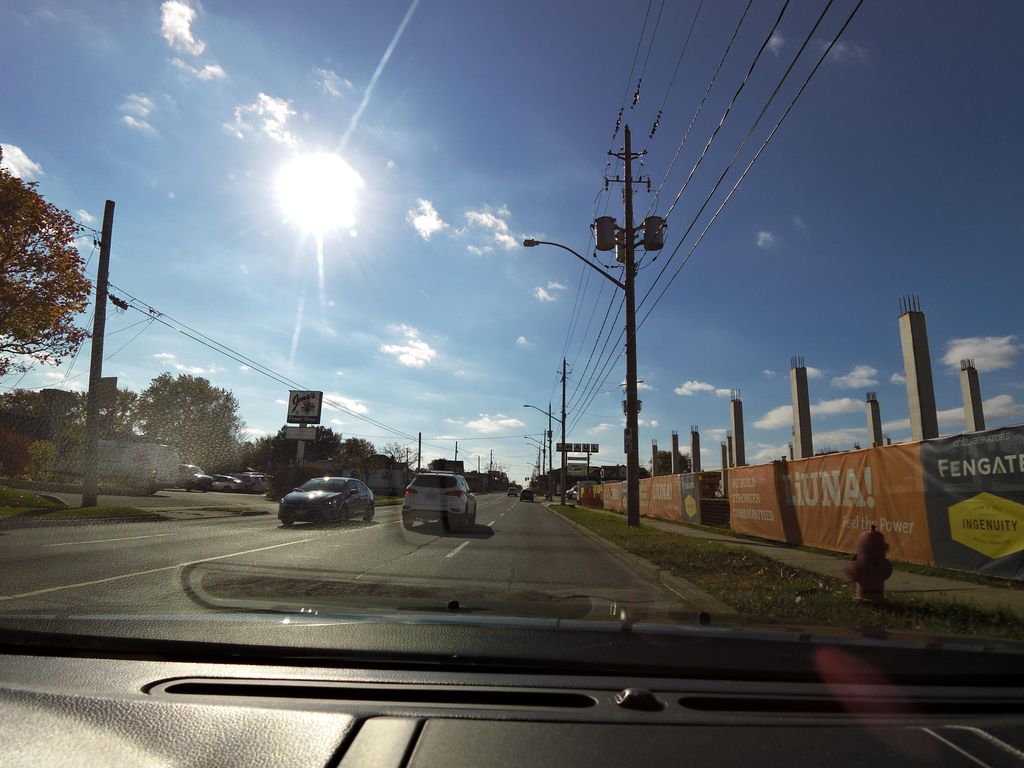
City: hamilton